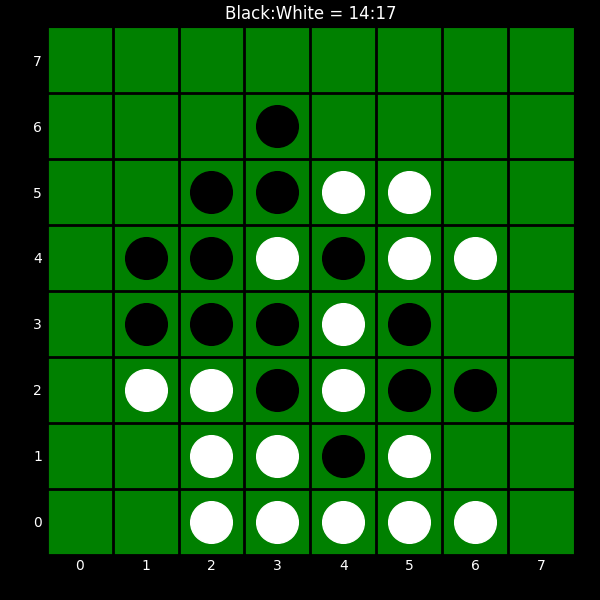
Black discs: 14
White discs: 17